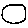
Label: circle